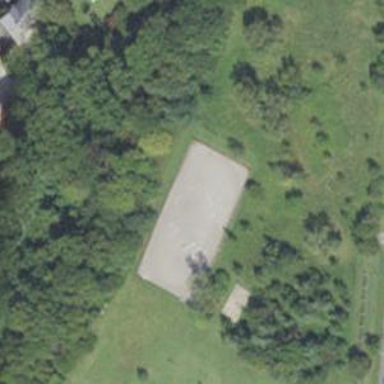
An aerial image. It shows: Equestrian pitch enclosed by fence.